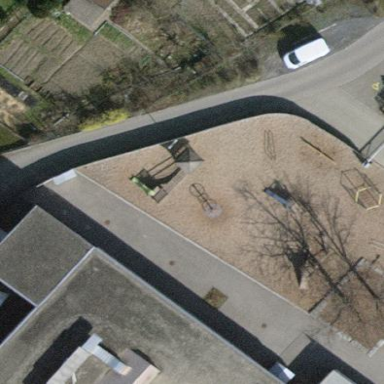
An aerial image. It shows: Playground area for leisure land.